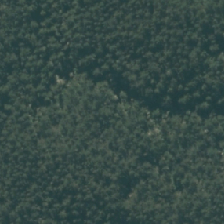
Land cover: harvested_forest